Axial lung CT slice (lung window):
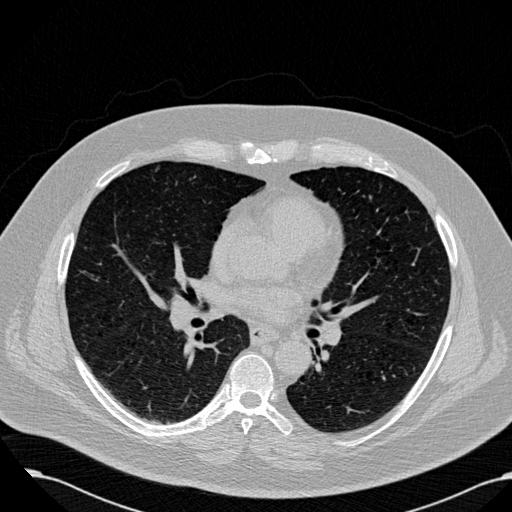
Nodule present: no